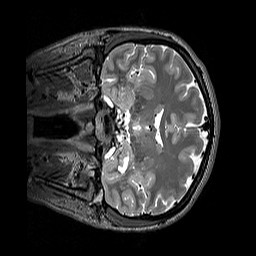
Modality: T2w
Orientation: coronal
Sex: female
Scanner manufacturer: siemens
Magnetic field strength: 3 T
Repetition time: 3.2 s
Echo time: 0.409 s